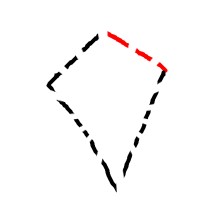
Shape: kite